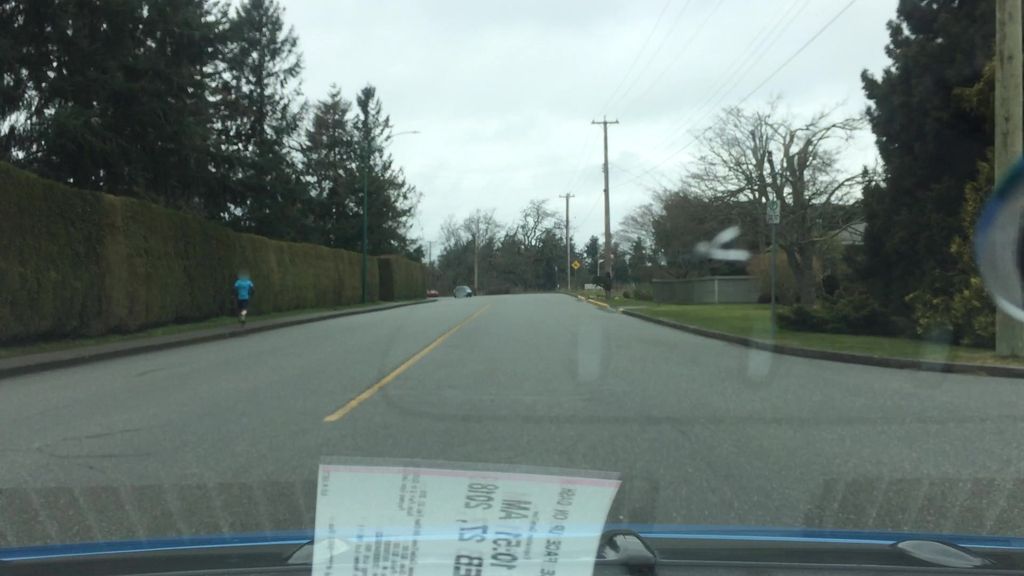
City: victoria